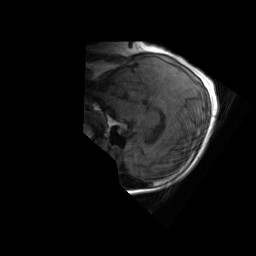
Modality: T1w
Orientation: sagittal
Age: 58
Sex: male
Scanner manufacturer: philips
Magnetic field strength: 1.5 T
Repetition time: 0.4 s
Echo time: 0.0074 s